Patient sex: F
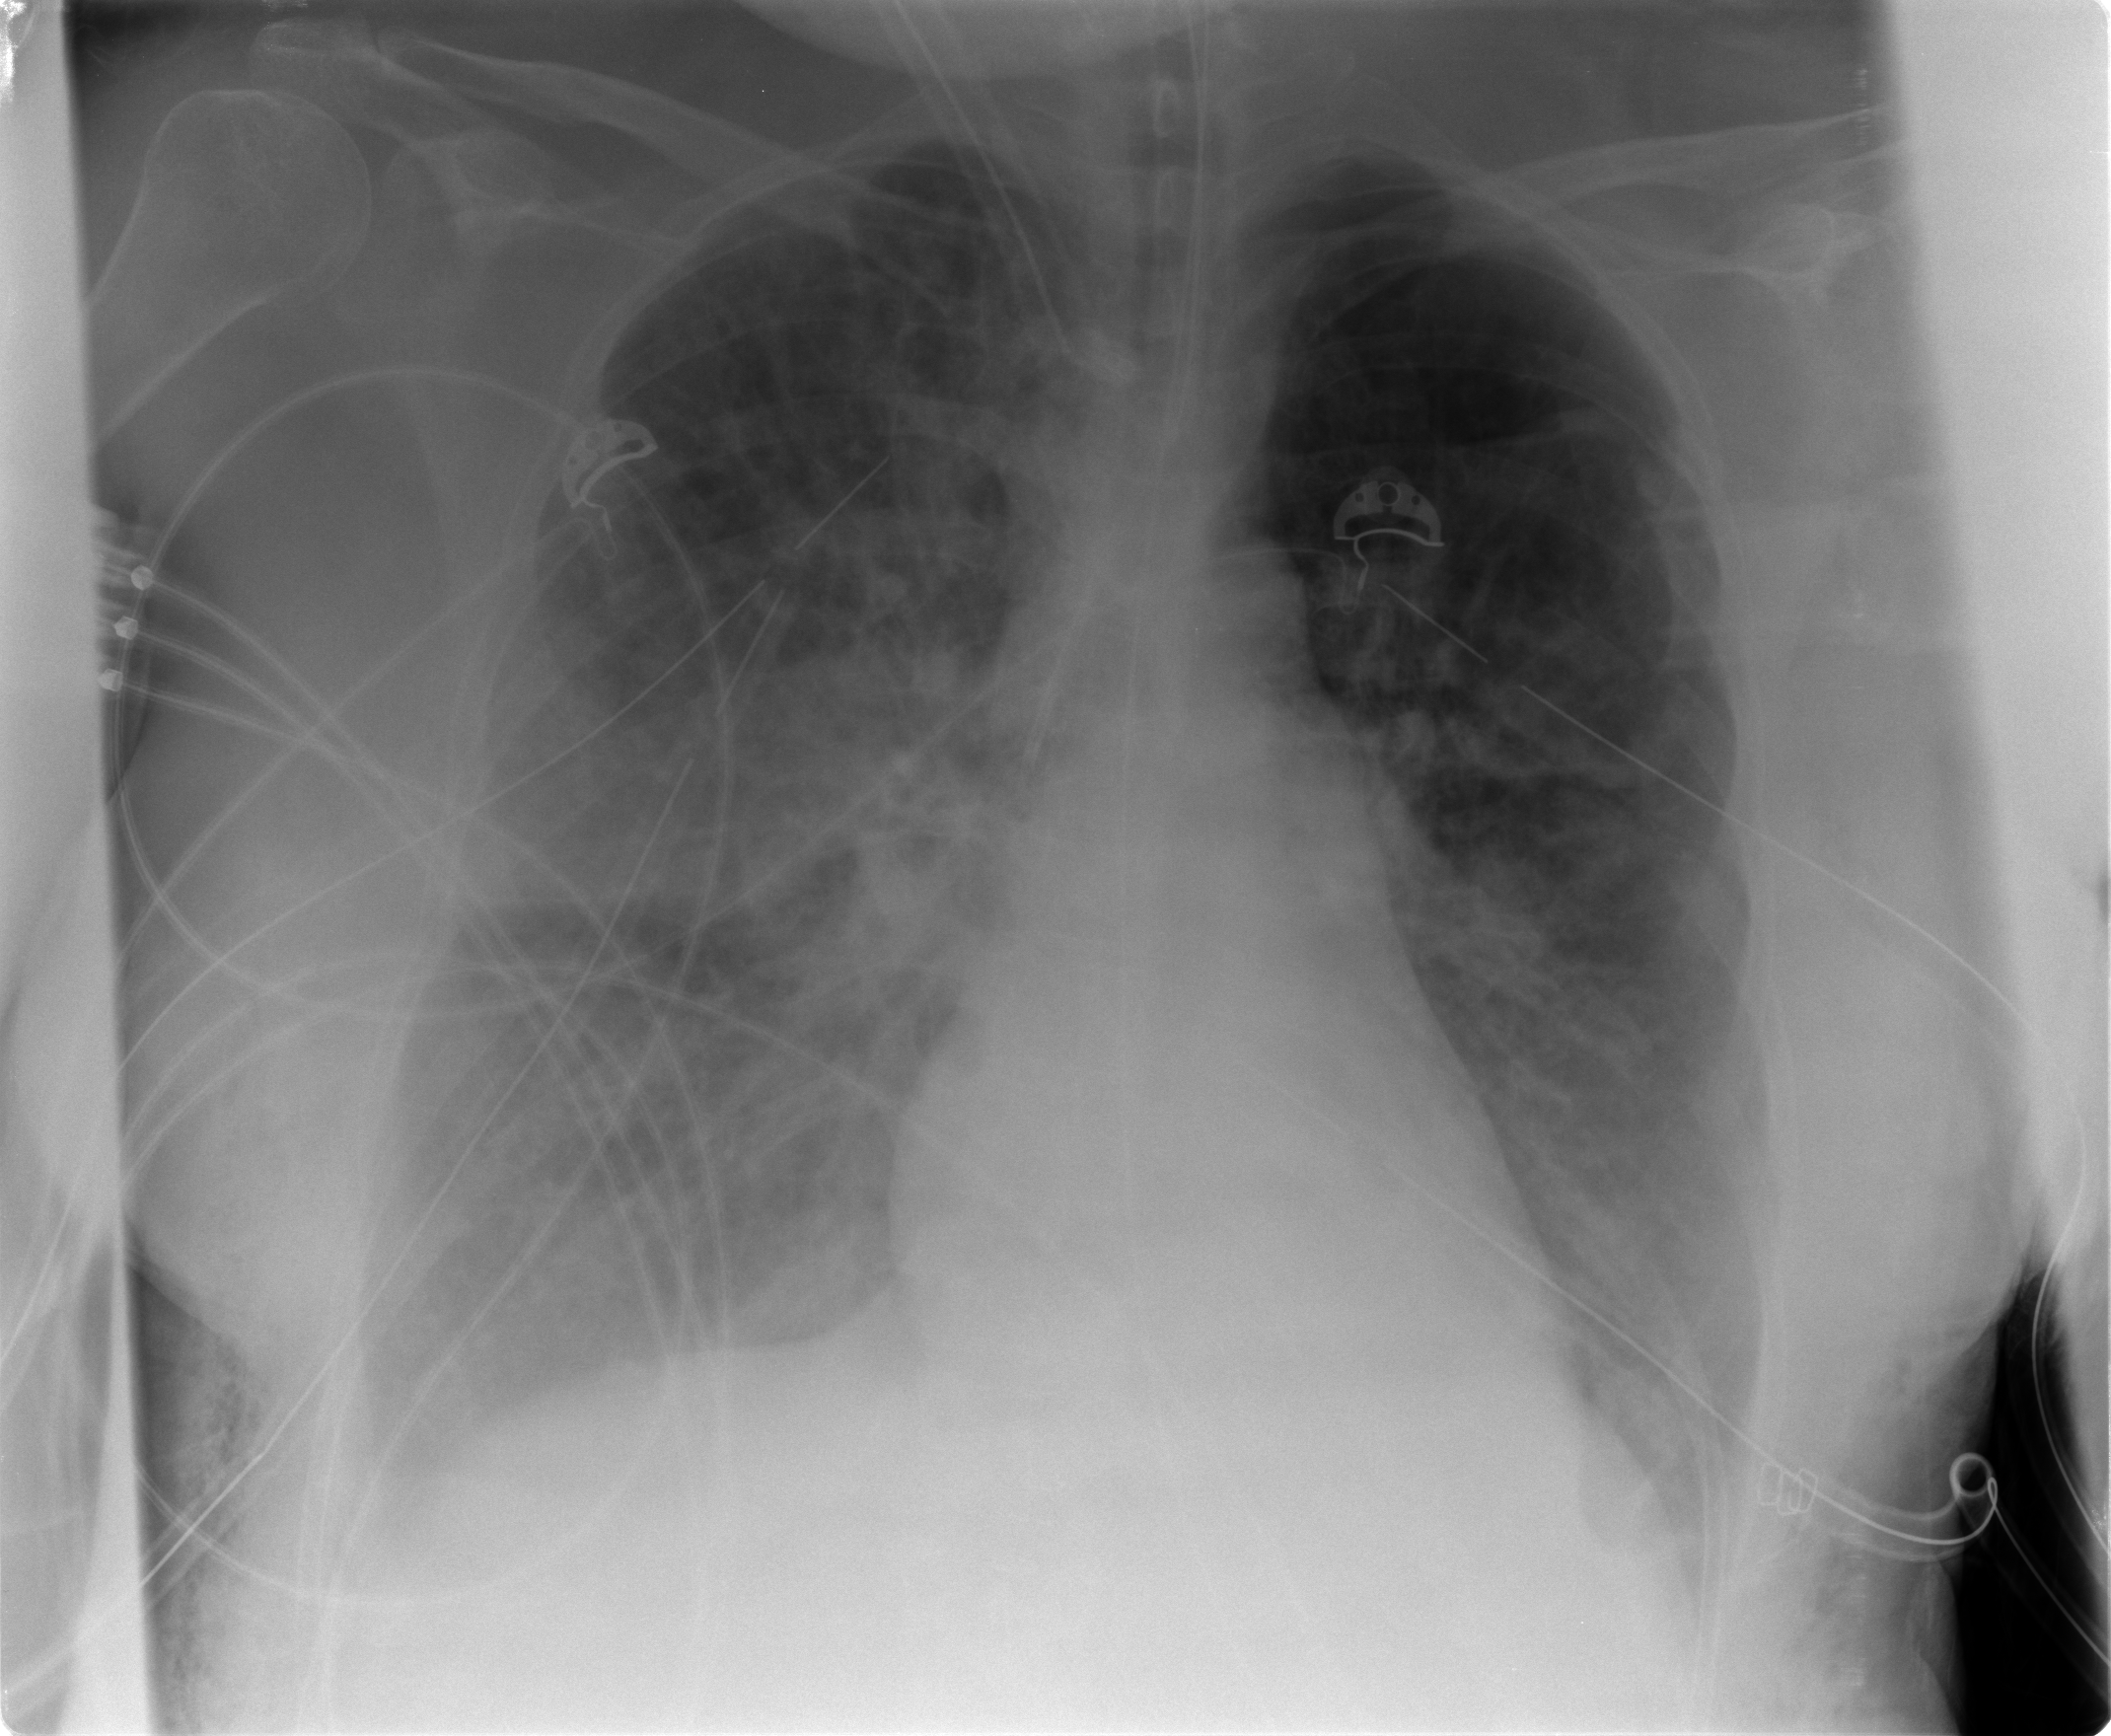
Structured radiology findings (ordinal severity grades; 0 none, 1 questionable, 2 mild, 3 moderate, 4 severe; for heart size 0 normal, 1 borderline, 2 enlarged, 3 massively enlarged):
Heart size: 0
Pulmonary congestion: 0
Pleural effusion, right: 2
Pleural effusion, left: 2
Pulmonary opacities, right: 4
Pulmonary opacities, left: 2
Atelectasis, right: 3
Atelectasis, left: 1